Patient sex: M
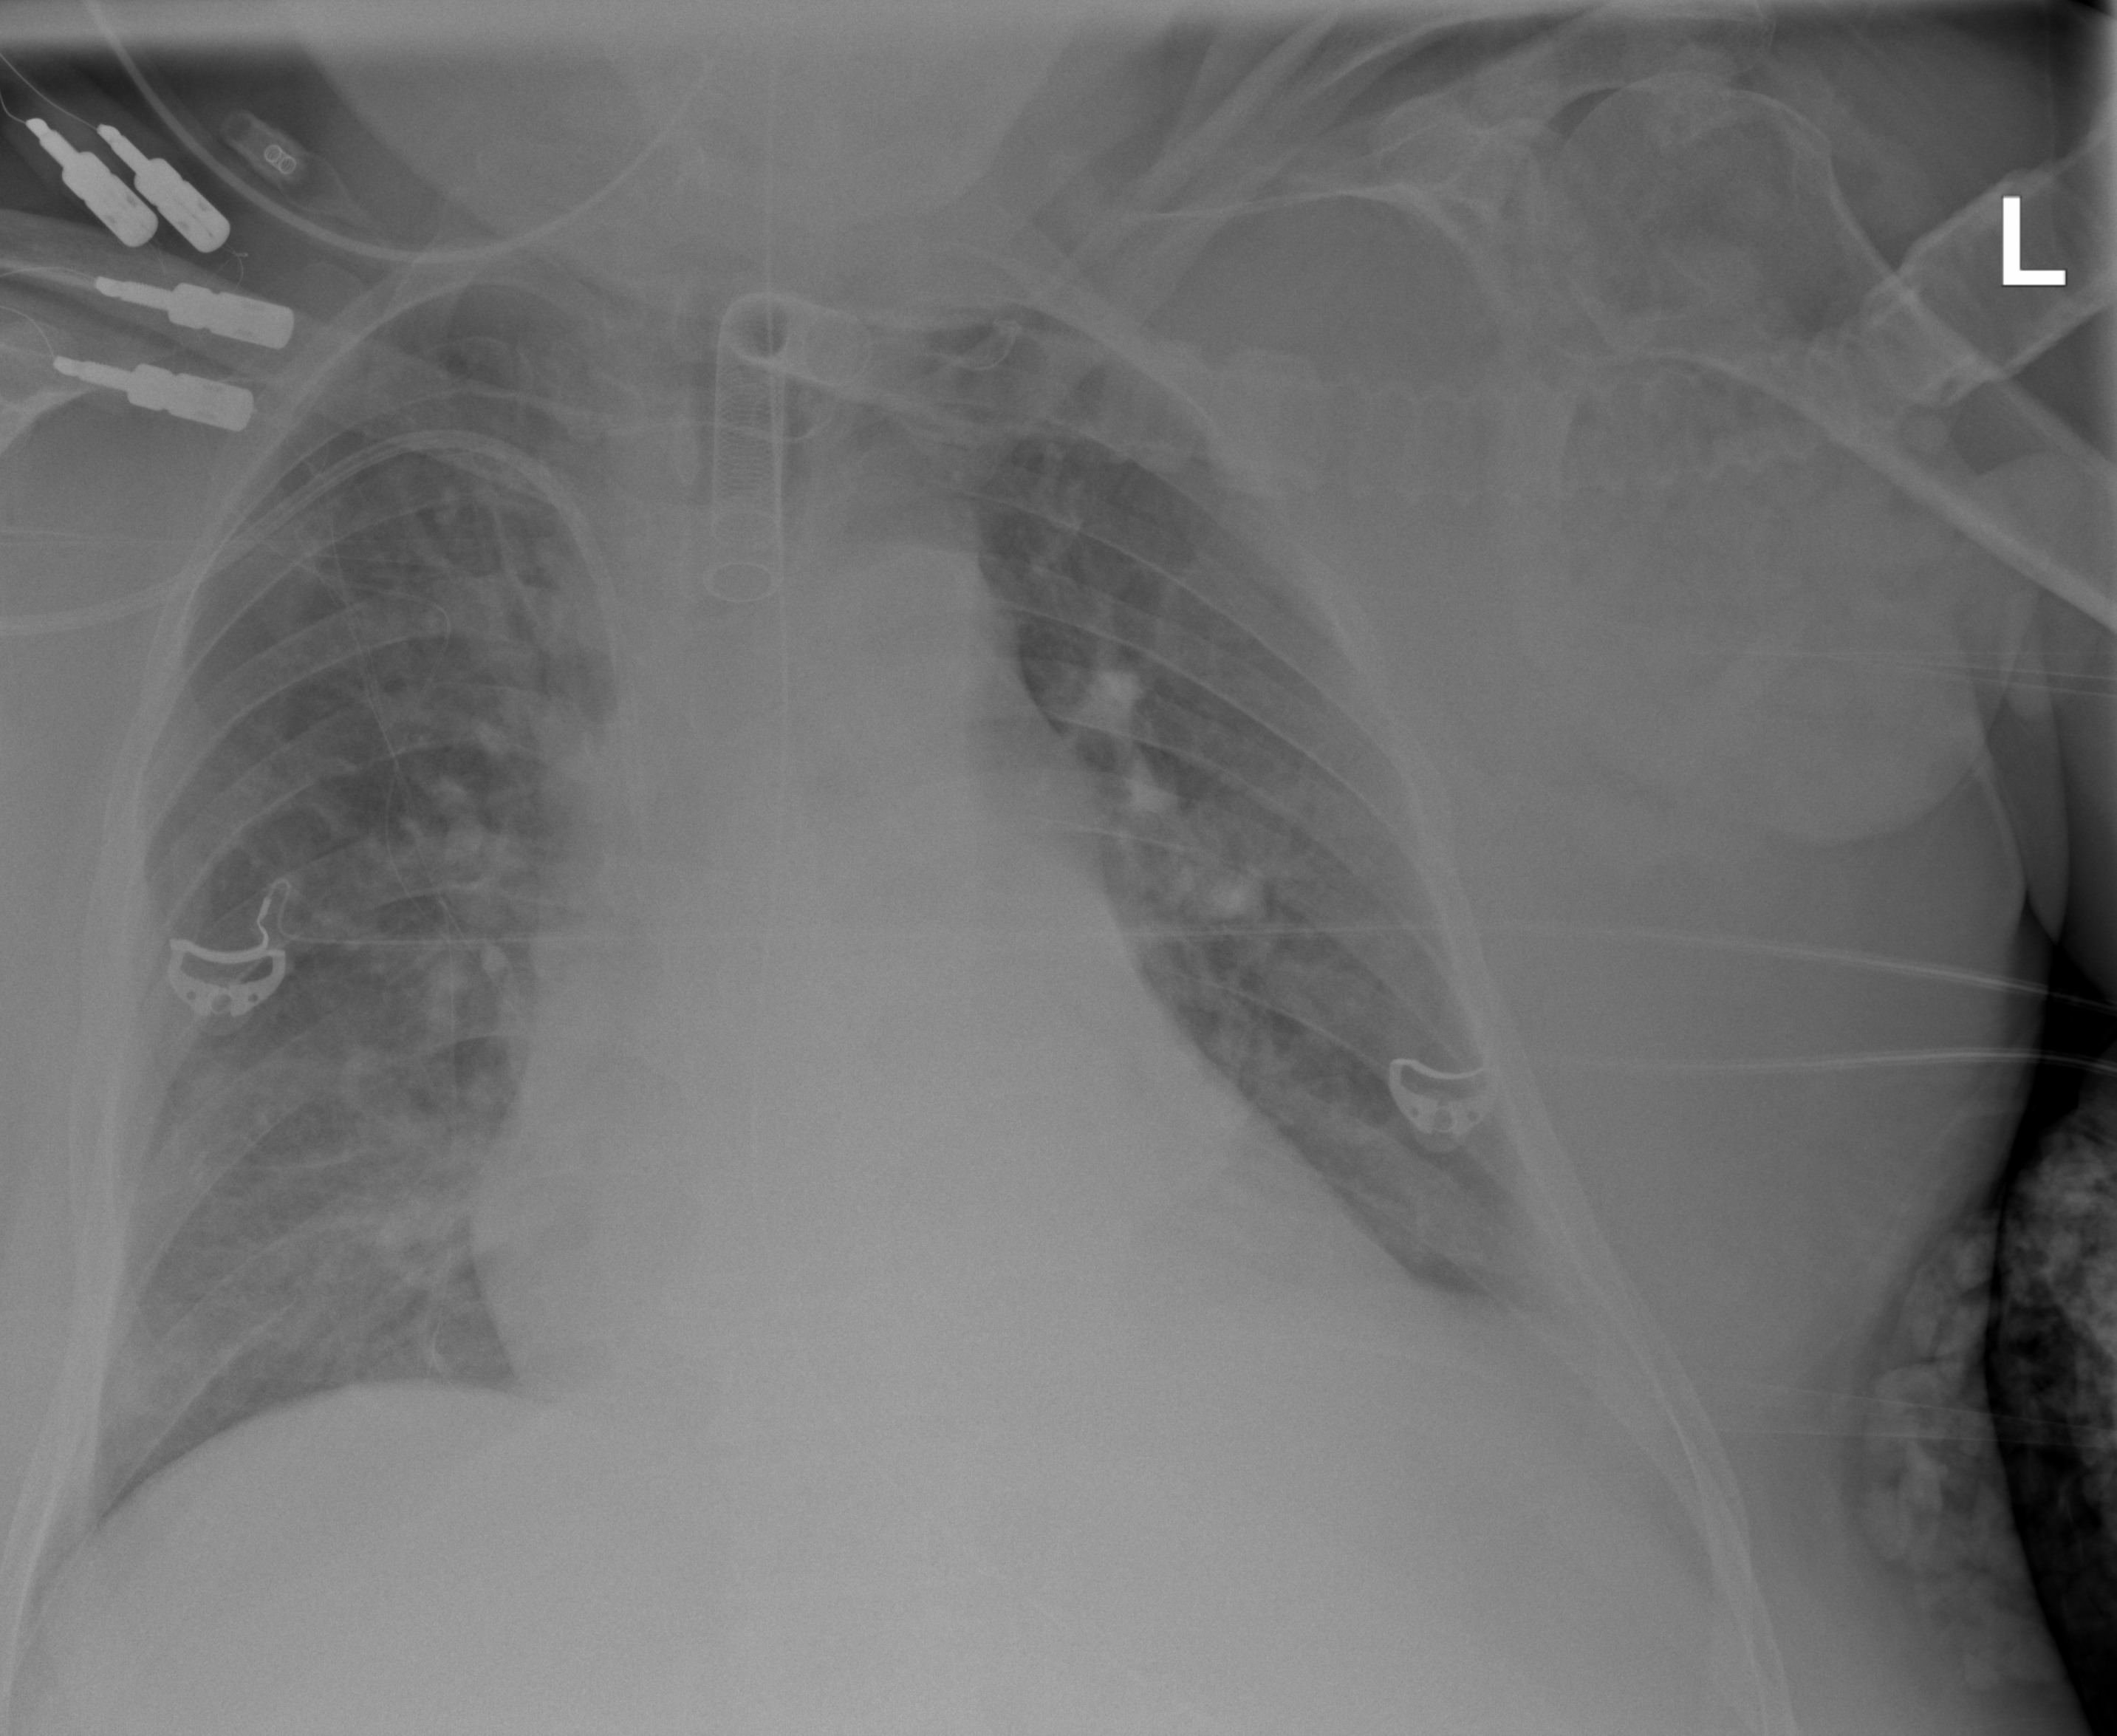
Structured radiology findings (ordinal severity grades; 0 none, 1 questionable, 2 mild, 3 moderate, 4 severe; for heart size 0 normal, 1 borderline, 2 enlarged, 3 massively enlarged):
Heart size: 1
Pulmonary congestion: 2
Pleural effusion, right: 0
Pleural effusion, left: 2
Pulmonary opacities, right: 1
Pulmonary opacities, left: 1
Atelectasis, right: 2
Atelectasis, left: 2